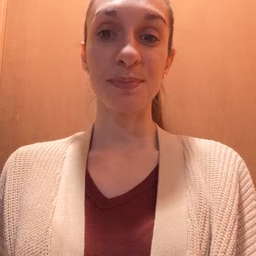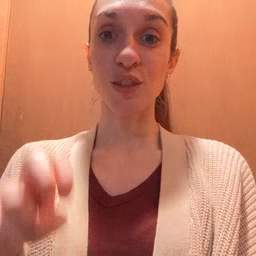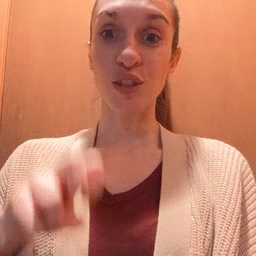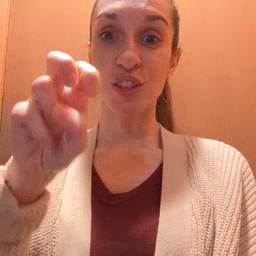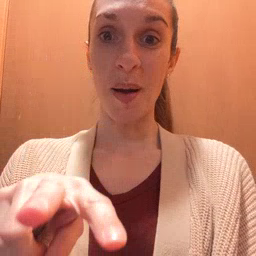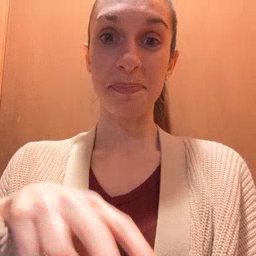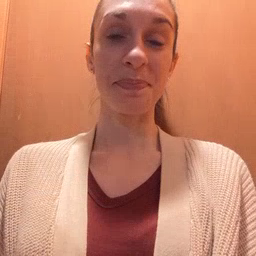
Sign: jump